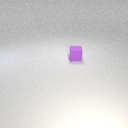
small purple rubber cube